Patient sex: M
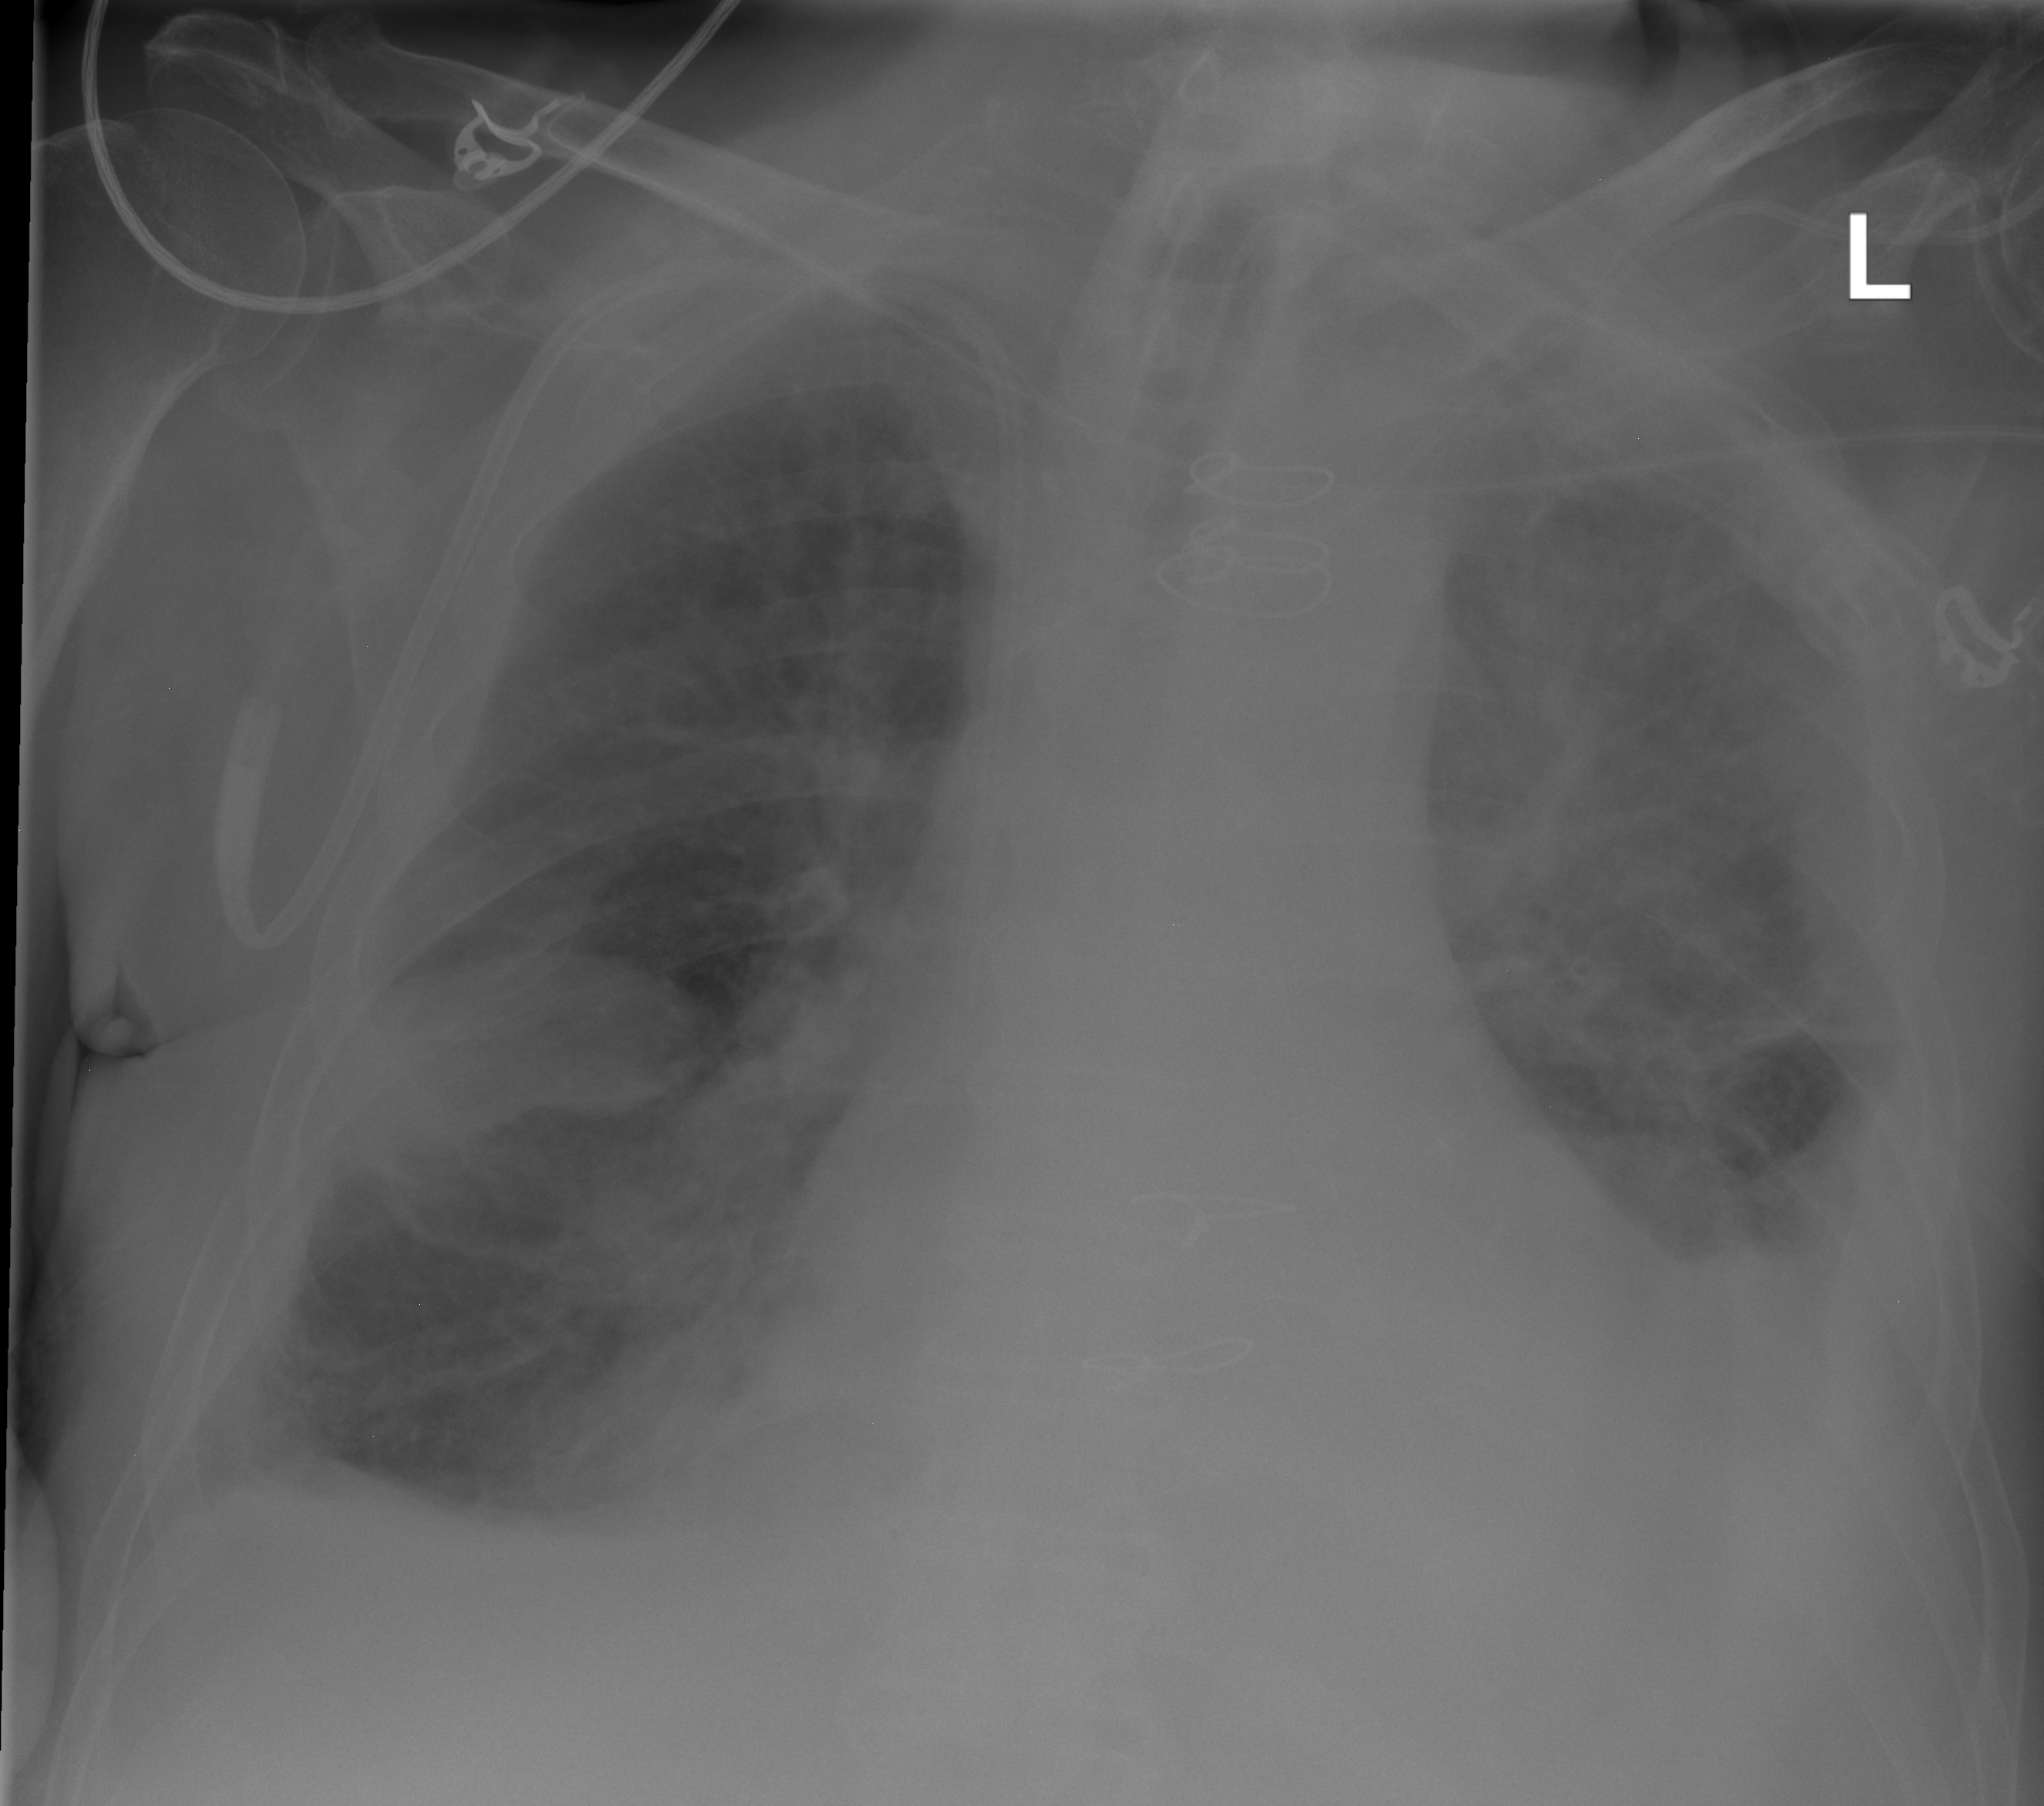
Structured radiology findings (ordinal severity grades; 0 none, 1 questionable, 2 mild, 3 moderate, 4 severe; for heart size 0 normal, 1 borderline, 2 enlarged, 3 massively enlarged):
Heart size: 2
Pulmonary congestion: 2
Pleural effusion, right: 2
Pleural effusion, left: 3
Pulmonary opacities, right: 2
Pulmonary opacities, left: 2
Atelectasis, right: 2
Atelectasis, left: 3